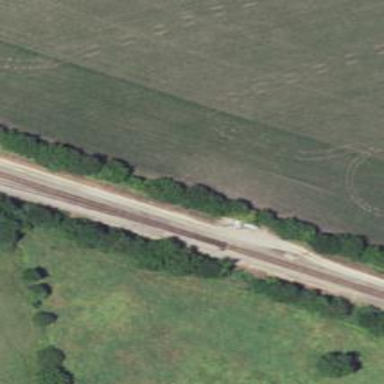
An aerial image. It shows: Junction on the railway.